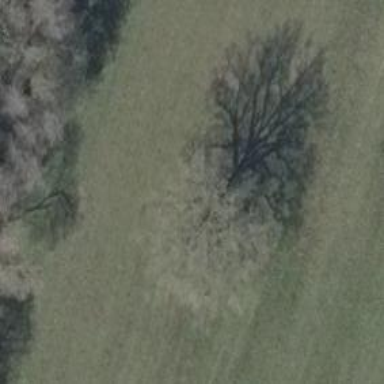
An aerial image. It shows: Deciduous broadleaved tree.